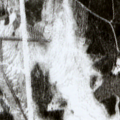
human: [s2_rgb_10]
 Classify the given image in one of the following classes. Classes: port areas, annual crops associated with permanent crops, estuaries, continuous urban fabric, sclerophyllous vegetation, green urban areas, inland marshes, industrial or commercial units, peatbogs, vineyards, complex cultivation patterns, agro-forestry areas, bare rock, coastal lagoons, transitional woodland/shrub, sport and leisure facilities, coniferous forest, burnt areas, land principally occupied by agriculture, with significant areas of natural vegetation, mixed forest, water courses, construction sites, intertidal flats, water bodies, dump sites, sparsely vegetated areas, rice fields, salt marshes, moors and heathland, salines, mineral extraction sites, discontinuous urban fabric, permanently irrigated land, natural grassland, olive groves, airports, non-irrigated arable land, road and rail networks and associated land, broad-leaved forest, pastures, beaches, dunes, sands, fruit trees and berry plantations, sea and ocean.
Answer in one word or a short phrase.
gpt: coniferous forest, mixed forest, transitional woodland/shrub, peatbogs